Question: I have created a for MS Excel and MS Word as well. I am trying to in my word document. It works for me for New Document. Now I saved this document somewhere on my hard drive (for eg C:\ drive). Now I am trying to open that word document from File -> Open . Now when I double click on table that is Excel OLE object , it shows me Message like this...
I think there is no issue in my VSTO. I have disabled both my VSTO and follow the same procedure. But failed again.
Has anyone tried doing this before successfully. Please assist me with sample code.
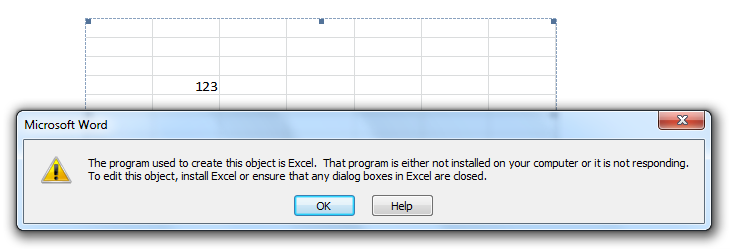
Answer: Surround all your Application_Workbook code with try-catch-finally and release the workbook object.
eg.
'''
void Application_WorkbookOpen(Excel.Workbook Wb) {
try {
// Do Stuff
} catch (Exception) {
// Probably Eat it
} finally {
Marshal.ReleaseComObject(Wb);
}
}
'''
Here is a reference ...
<URL>